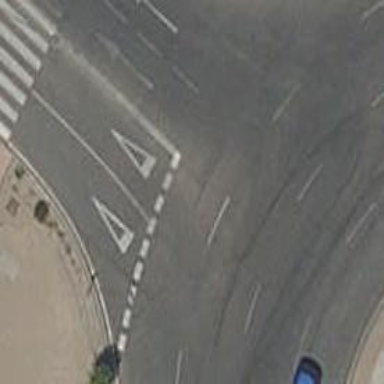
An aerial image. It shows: Primary highway with asphalt surface leading to roundabout.